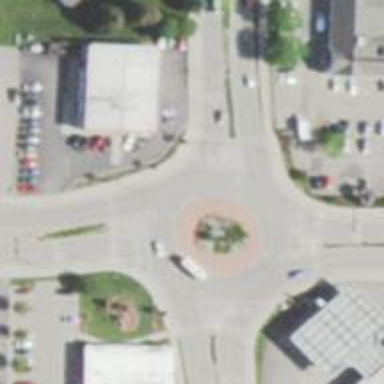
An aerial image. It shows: Roundabout on primary highway.